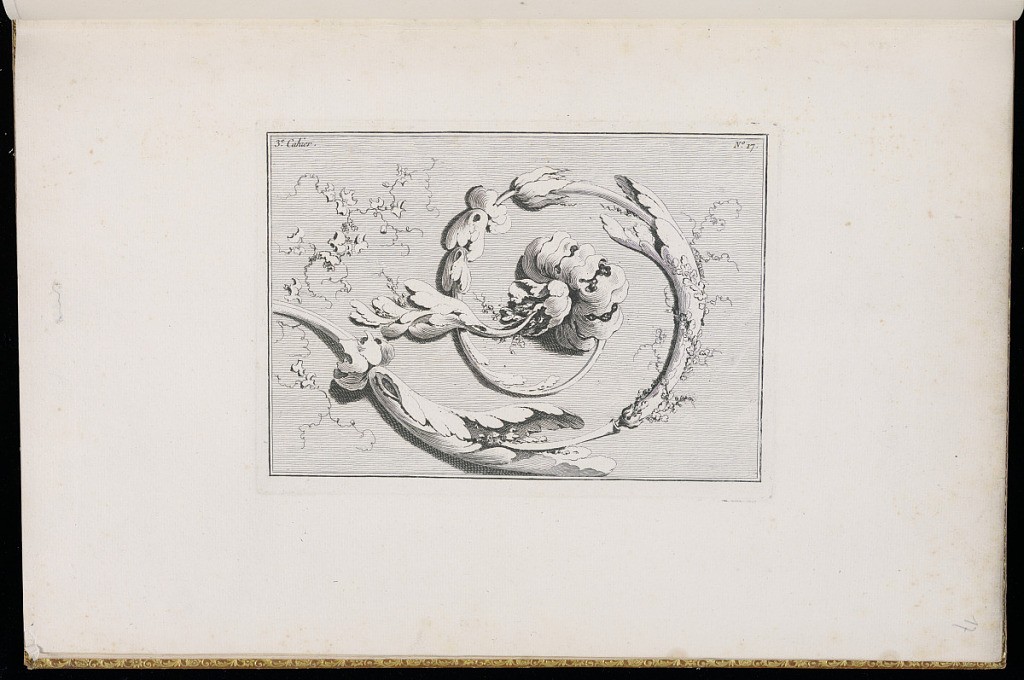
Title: Scrolling Foliate Ornament Design
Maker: Henri Sallembier, French, ca. 1753 - 1820
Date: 1777
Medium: Etching on laid paper
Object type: Print
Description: A scrolling foliate ornament design featuring floral, fleurons, and scrolling leaf (rinceaux) motifs. The plate is numbered.